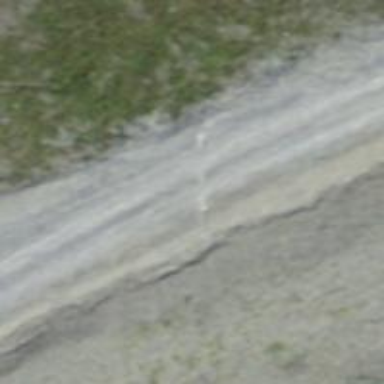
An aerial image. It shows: Track with grade 2 gravel surface.